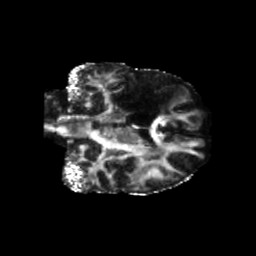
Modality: FA
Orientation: coronal
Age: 46
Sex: female
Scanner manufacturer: siemens
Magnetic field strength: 3 T
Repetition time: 5.25 s
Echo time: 0.08 s